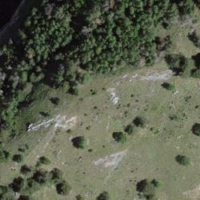
EUNIS habitat code: 45
Species observed at this site:
Melitaea didyma
Hipparchia statilinus